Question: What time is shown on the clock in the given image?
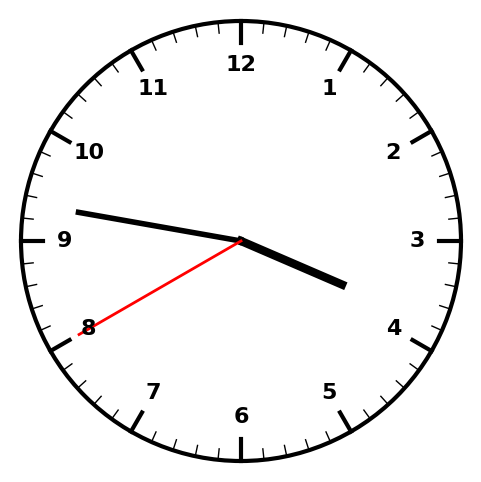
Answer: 03:46:40